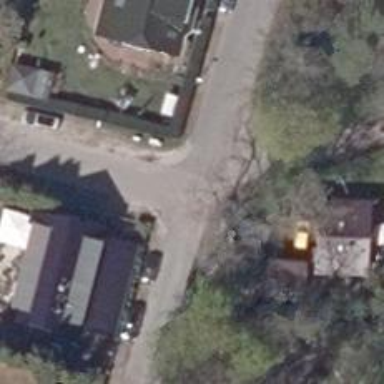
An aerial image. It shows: Paved residential road.